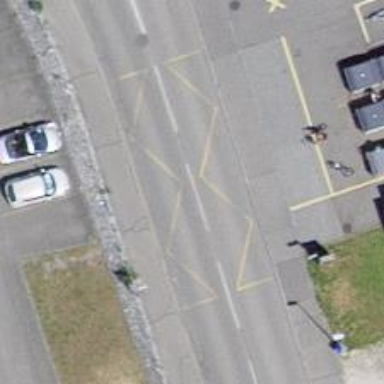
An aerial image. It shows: Public transport stop position.